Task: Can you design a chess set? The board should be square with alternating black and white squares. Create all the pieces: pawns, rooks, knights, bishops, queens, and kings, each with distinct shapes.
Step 2140:
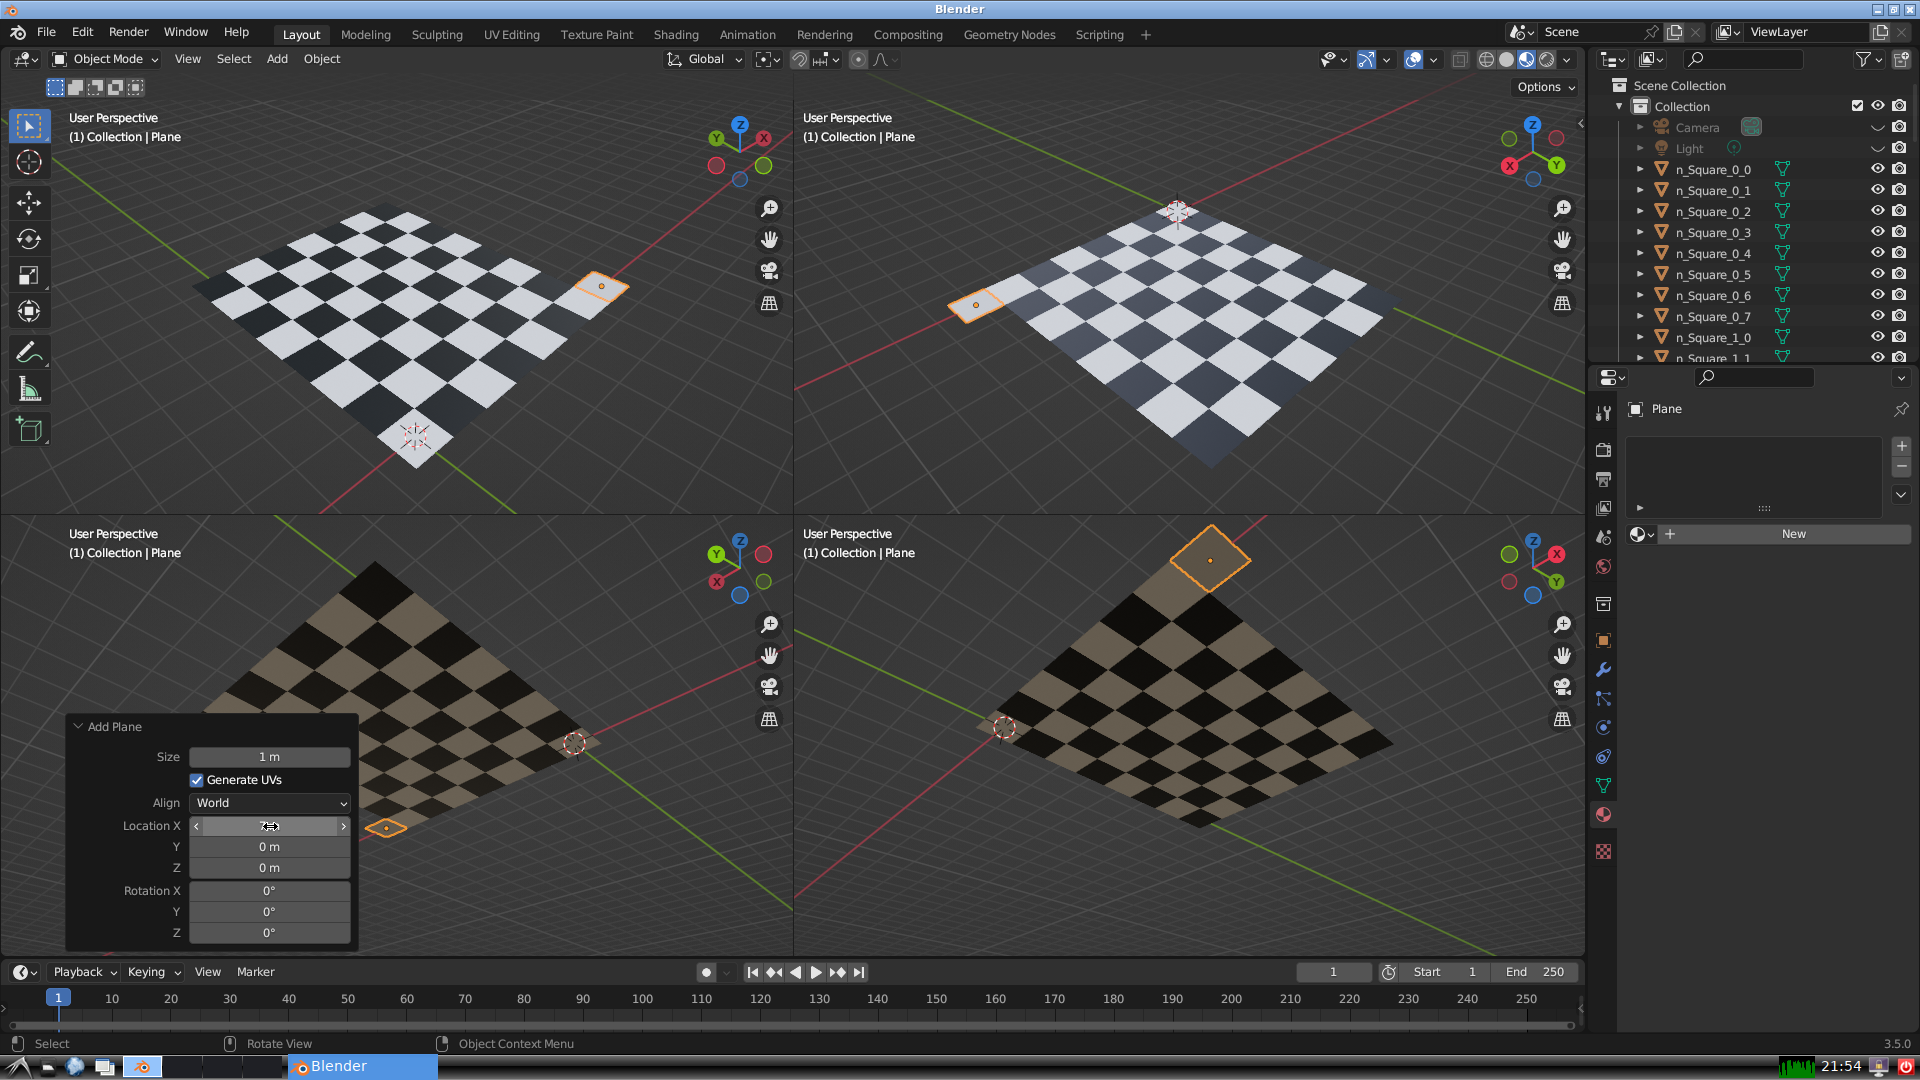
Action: {"mouse_move": [270, 846]}